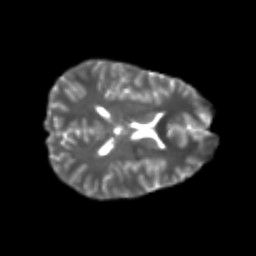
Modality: T2w
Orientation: axial
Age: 22
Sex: female
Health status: healthy
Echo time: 0.074 s